Question: My previous question is this <URL>? and someone suggest me to use d3.js. So here's my code from the documentation. I want to know how can I change these nodes with different images and is that possible to make the links with different distances?
'''
<!DOCTYPE html>
<meta charset="utf-8">
<style>
.link {
stroke: #000;
stroke-width: 1.5px;
}
.node {
fill: #000;
stroke: #fff;
stroke-width: 1.5px;
}
.node.a { fill: #ff7f0e; }
.node.b { fill: #2ca02c; }
.node.c { fill: #2ca02c; }
.node.d { fill: #2ca02c; }
</style>
<body>
<script src="http://d3js.org/d3.v3.min.js"></script>
<script>
var width = 960,
height = 500;
var color = d3.scale.category10();
var nodes = [],
links = [];
var force = d3.layout.force()
.nodes(nodes)
.links(links)
.charge(-400)
.linkDistance(120)
.size([width, height])
.on("tick", tick);
var svg = d3.select("body").append("svg")
.attr("width", width)
.attr("height", height);
var node = svg.selectAll(".node"),
link = svg.selectAll(".link");
setTimeout(function() {
var a = {id: "a"}, b = {id: "b"}, c = {id: "c"},d = {id: "d"};
nodes.push(a, b, c, d);
links.push({source: a, target: b}, {source: a, target: c},{source: a, target: d});
start();
}, 0);
function start() {
link = link.data(force.links(), function(d) { return d.source.id + "-" + d.target.id; });
link.enter().insert("line", ".node").attr("class", "link");
link.exit().remove();
node = node.data(force.nodes(), function(d) { return d.id;});
node.enter().append("circle").attr("class", function(d) { return "node " + d.id; }).attr("r", 8);
node.exit().remove();
force.start();
}
function tick() {
node.attr("cx", function(d) { return d.x; })
.attr("cy", function(d) { return d.y; })
link.attr("x1", function(d) { return d.source.x; })
.attr("y1", function(d) { return d.source.y; })
.attr("x2", function(d) { return d.target.x; })
.attr("y2", function(d) { return d.target.y; });
}
</script>
'''
My final expected output should looks something like this:
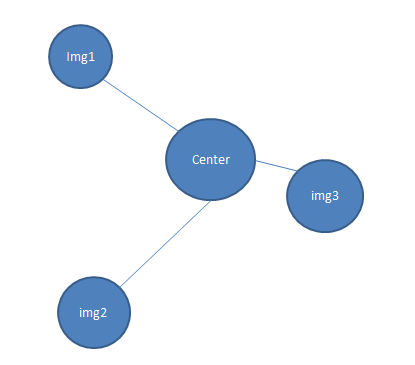
Answer: You can adjust the distance between nodes using the <URL>. The code would look something like this.
'''
force.linkDistance(function(d) {
return d.distance; // each link data element has a member "distance"
});
'''
Note that these are only weak geometric constraints. This means that if you specify a distance of 10 between two nodes, the distance in the end may not be 10, but 12. If you need specific distances, the force layout is the wrong thing to use.